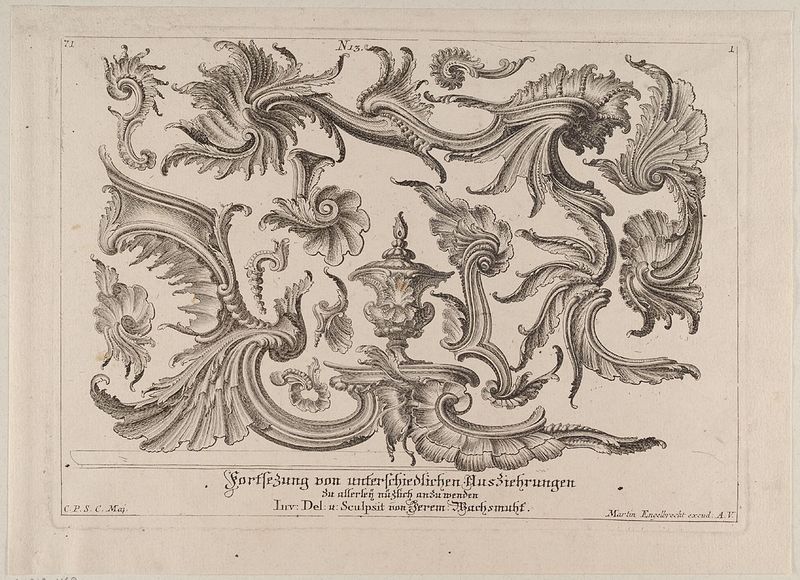
Titel: Einzelmotive / Verzierungen aus Muschelwerk
Künstler: Martin Engelbrecht
Standort: Hamburg
Institution: Museum für Kunst und Gewerbe Hamburg
Schlagwörter: rokoko, grafik, graphik, ornamente, fotografie, photographie, druckgraphik, druckgrafik, radierung, stich, kupferstich, rocaille, style, reproduktionen, druckerzeugnisse, muschelwerk, ornamentstich, vorlageblätter, engelbrecht, ausziehrungen